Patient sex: F
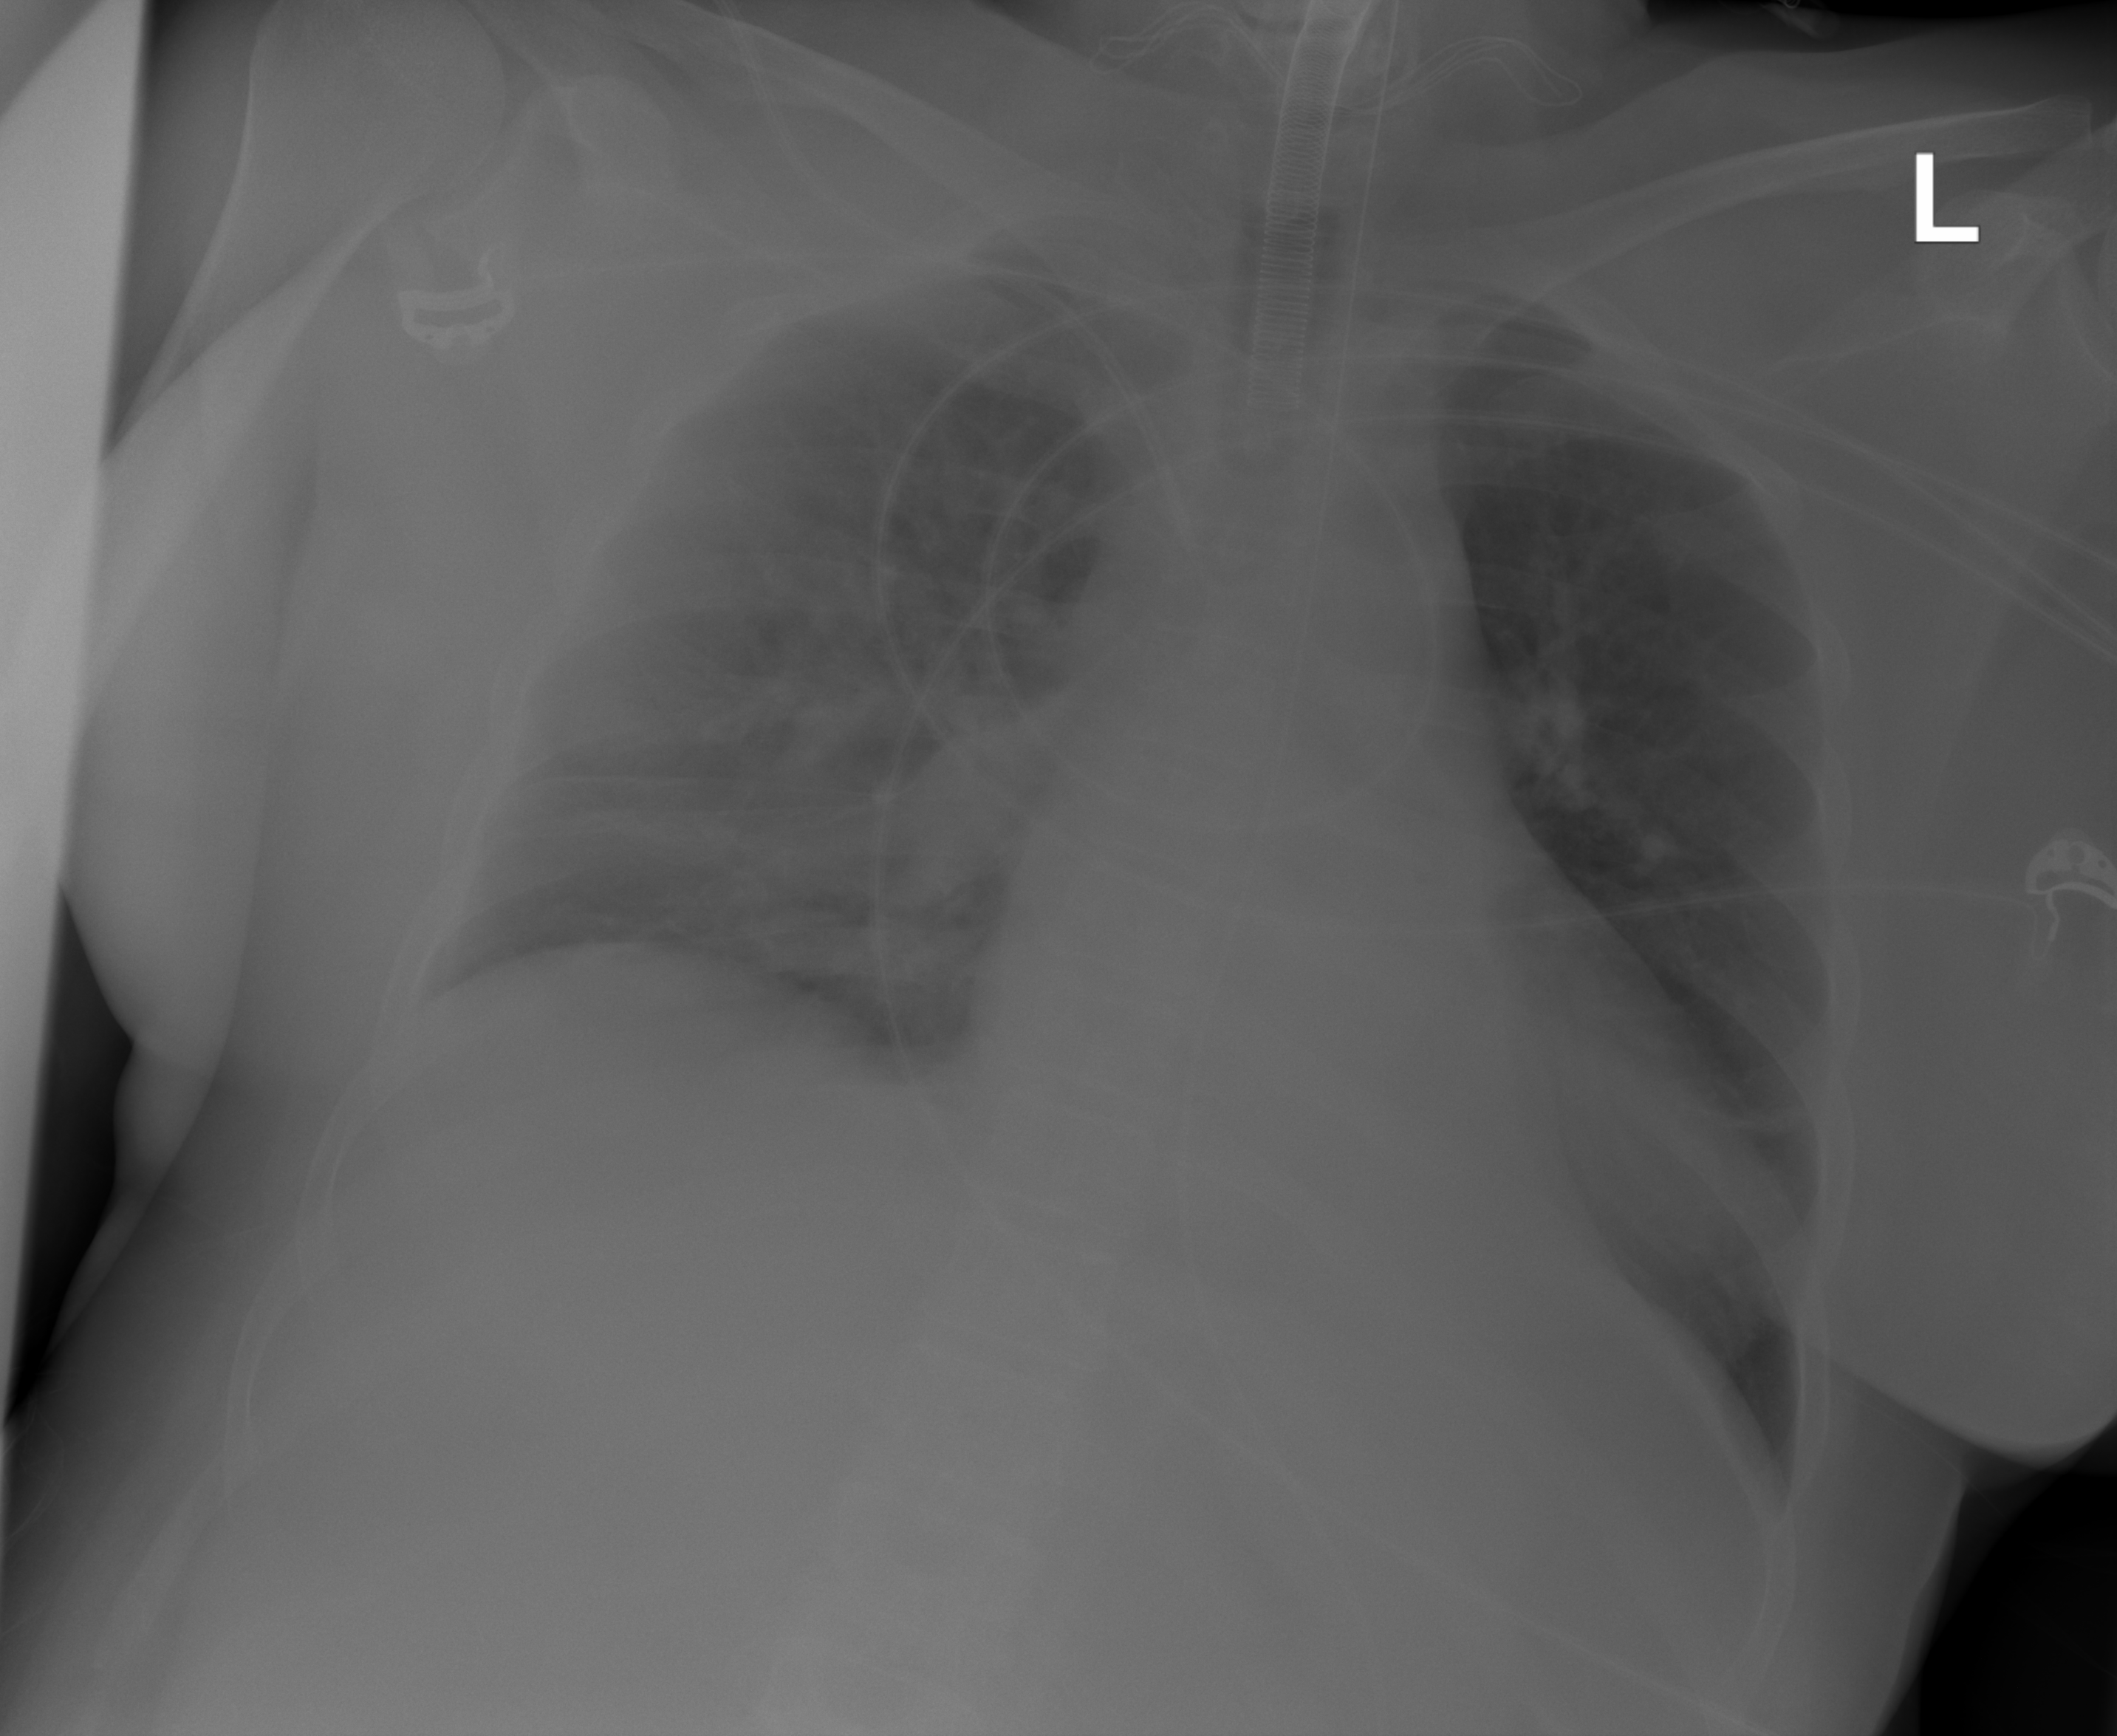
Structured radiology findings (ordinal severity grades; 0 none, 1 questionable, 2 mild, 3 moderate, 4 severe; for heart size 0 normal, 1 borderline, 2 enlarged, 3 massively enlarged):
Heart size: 1
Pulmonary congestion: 2
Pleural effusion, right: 0
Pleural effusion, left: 0
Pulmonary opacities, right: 2
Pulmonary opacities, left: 0
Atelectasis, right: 0
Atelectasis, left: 0